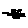
Label: cat